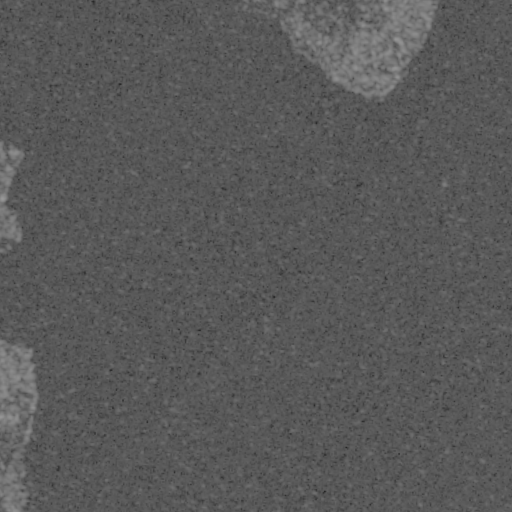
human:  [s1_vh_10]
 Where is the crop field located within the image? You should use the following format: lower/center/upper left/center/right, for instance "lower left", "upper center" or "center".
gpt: The crop field is located in the lower left of the image.
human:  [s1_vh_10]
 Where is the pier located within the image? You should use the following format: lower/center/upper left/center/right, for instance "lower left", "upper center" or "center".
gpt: The pier is located in the upper right of the image.
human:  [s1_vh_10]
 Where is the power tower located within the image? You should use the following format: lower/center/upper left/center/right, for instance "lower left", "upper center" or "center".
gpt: There is no power tower in the image.

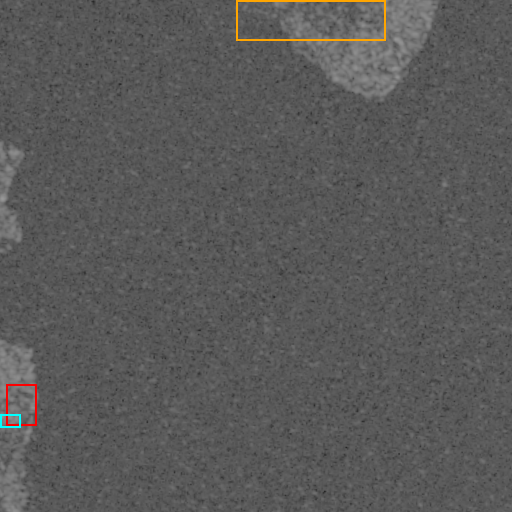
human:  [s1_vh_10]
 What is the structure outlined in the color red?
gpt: The structure outlined in red is a crop field.
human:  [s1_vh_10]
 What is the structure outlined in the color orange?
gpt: The structure outlined in orange is a park.
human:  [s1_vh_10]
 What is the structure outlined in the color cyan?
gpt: The structure outlined in cyan is a building.
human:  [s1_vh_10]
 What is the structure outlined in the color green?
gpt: There is no green outline.